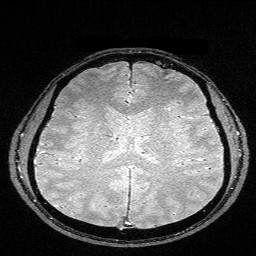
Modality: FLASH
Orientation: coronal
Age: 31
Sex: male